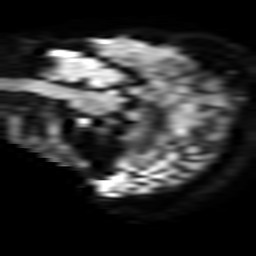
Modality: TRACE
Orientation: sagittal
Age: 61
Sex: female
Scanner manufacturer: philips
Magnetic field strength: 3 T
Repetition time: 3.339 s
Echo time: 0.076 s